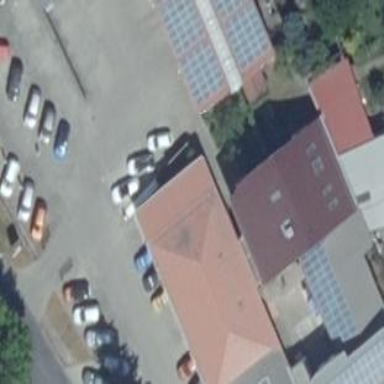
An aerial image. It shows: Building that houses car shop.